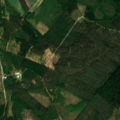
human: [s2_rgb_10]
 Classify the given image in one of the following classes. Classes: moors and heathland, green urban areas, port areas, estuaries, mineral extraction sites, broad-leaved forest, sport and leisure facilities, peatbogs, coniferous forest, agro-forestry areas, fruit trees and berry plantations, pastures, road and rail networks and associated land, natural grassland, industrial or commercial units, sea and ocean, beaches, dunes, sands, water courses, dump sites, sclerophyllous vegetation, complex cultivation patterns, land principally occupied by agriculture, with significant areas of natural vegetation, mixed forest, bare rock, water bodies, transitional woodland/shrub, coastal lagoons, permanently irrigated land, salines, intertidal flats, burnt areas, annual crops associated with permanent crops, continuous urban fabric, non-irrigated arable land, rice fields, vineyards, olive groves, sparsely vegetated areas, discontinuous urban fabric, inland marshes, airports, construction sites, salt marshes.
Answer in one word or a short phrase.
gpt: land principally occupied by agriculture, with significant areas of natural vegetation, coniferous forest, transitional woodland/shrub